Interaction volume radius: 10 \u00c5
Interaction volume height: 10 \u00c5
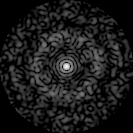
Disorder parameter: 0.8627